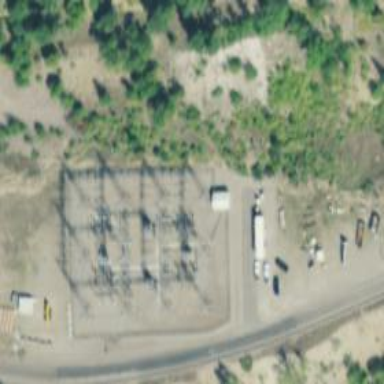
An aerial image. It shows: Switch used for power control.